Question: Upon rebuilding the solution to a file in Visual Studio exported from Construct 2 I received errors:
'''
MSB3774 Could not find SDK "Microsoft.WinJS.2.0, Version-1.0"
MSB3774 Could not find SDK "Microsoft.WinJS.2.1, Version-1.0"
'''

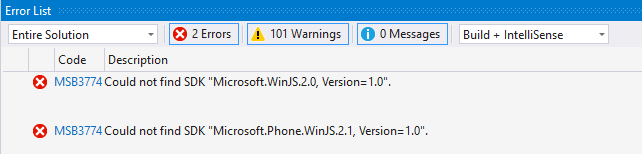
Answer: Open Visual Studio
Click File->New Project
Click Windows
Click Windows 8
There will be an option there to install the Windows 8.1 tools.